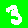
Digit: 3